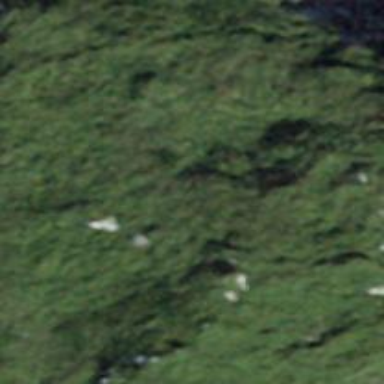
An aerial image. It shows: Natural cliff.